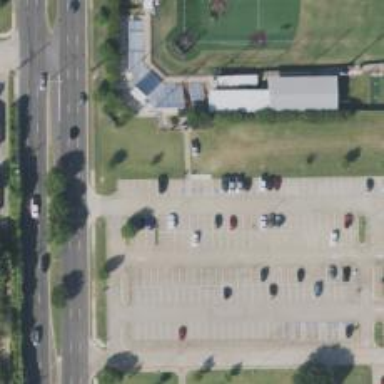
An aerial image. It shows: Parking space is available.